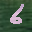
Label: 6